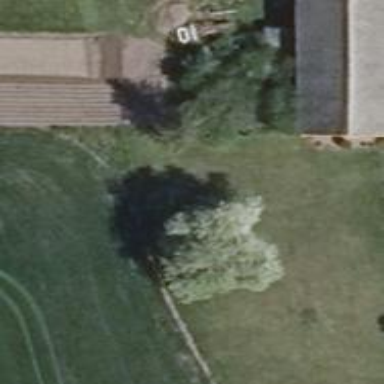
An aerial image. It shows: Deciduous broadleaved tree.